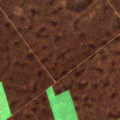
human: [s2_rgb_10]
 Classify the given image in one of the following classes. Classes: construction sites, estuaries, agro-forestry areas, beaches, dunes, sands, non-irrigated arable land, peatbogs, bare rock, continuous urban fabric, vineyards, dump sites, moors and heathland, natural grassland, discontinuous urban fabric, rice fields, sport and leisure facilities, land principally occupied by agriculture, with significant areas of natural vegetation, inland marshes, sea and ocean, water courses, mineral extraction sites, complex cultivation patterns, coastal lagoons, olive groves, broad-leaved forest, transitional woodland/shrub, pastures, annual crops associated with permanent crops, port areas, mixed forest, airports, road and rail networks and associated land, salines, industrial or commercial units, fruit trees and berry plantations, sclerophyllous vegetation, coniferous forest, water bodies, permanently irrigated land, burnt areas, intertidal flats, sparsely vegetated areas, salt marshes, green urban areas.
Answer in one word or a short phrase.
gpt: non-irrigated arable land